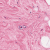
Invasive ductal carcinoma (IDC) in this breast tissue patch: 0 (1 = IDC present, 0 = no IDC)